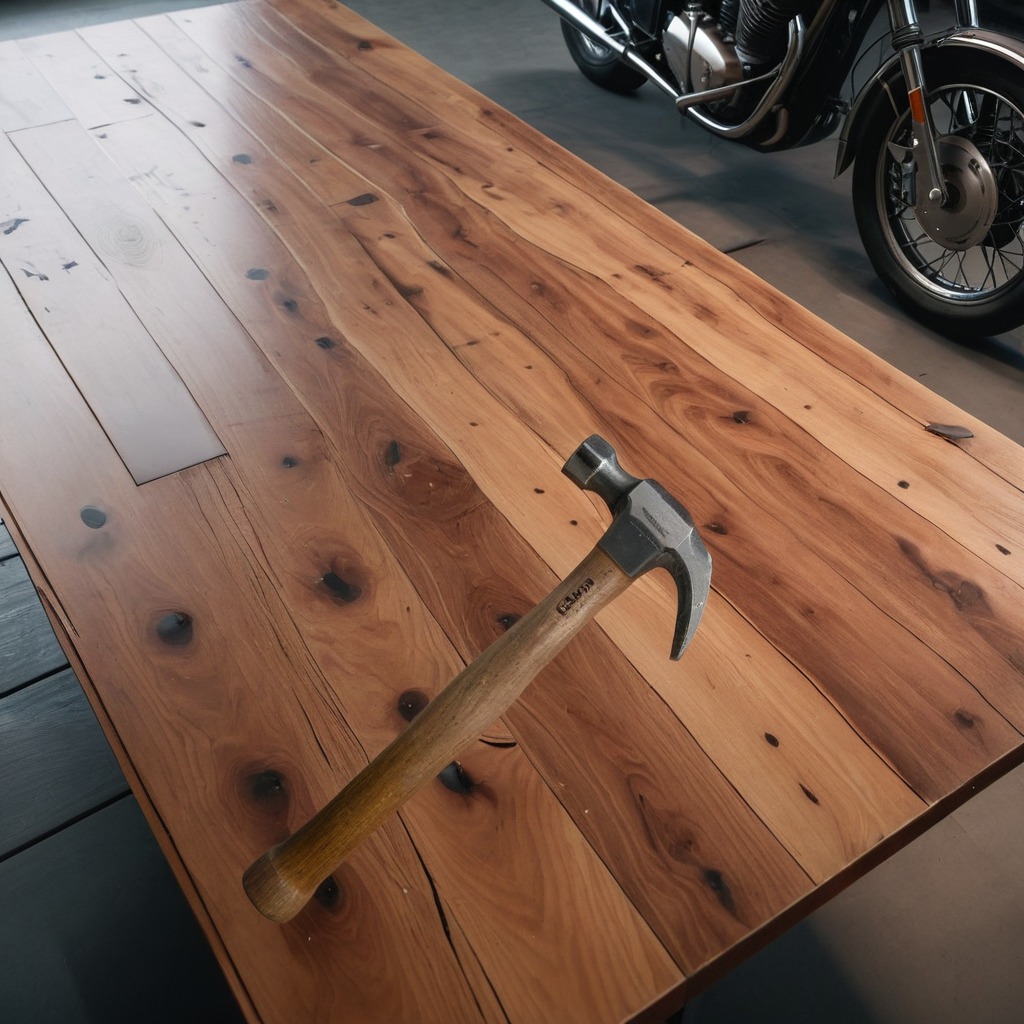
A hammer is lying on the oil-spilled wooden table in a vintage motorcycle garage.